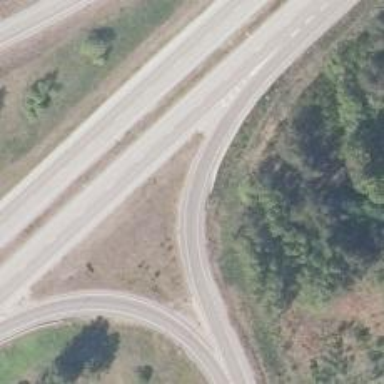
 classified as tertiary in terms of functionality."